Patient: sex F, age 77
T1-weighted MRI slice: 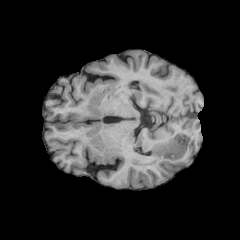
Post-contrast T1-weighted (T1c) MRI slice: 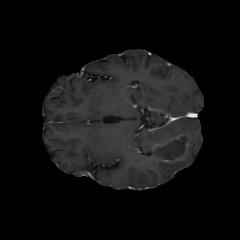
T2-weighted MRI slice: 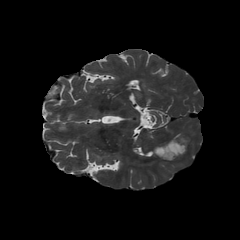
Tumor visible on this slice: yes
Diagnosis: Glioblastoma, IDH-wildtype
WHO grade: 4